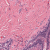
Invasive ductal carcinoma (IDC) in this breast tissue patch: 0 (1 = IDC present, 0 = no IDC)